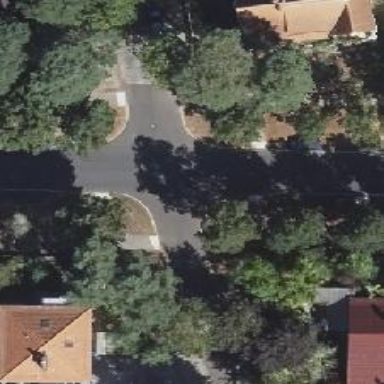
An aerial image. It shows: Residential road with asphalt surface. Both sides have sidewalks.